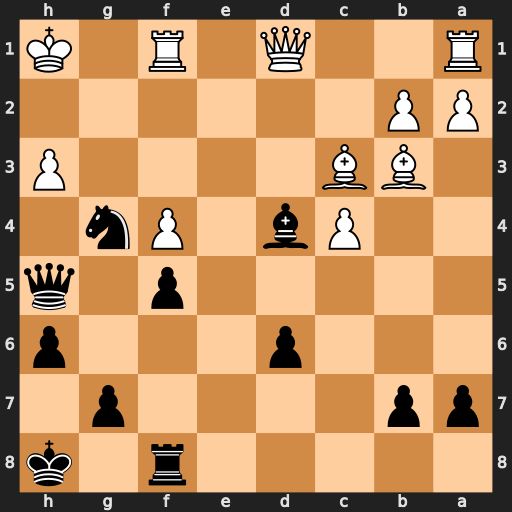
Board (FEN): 5r1k/pp4p1/3p3p/5p1q/2Pb1Pn1/1BB4P/PP6/R2Q1R1K
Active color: b
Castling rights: -
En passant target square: -
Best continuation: Qxh3#